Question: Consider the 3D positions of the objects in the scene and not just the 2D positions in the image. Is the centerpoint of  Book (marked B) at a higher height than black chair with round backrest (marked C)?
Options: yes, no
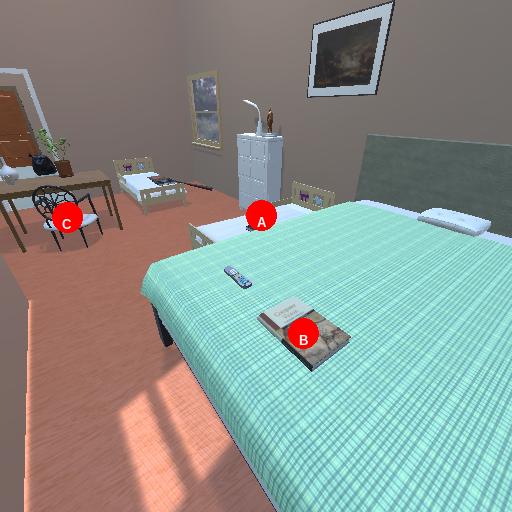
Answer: yes